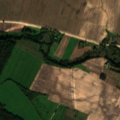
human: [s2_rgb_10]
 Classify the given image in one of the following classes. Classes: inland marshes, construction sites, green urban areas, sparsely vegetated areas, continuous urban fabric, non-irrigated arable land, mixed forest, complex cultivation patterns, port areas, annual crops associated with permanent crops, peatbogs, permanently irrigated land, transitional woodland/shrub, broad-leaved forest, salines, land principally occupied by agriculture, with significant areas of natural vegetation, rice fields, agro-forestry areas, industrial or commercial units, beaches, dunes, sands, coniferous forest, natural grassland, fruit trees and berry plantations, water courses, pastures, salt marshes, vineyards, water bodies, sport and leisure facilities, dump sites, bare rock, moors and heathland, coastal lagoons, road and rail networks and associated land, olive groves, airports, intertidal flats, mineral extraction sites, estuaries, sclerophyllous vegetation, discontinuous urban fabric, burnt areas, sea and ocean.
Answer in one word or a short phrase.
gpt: non-irrigated arable land, pastures, complex cultivation patterns, land principally occupied by agriculture, with significant areas of natural vegetation, broad-leaved forest